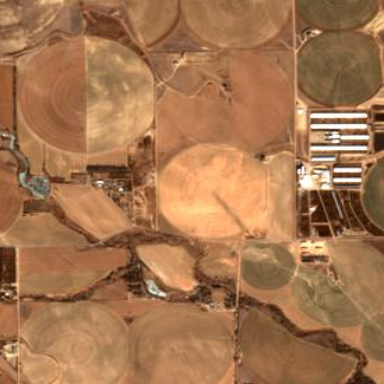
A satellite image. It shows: Farmland with pivot irrigation system.